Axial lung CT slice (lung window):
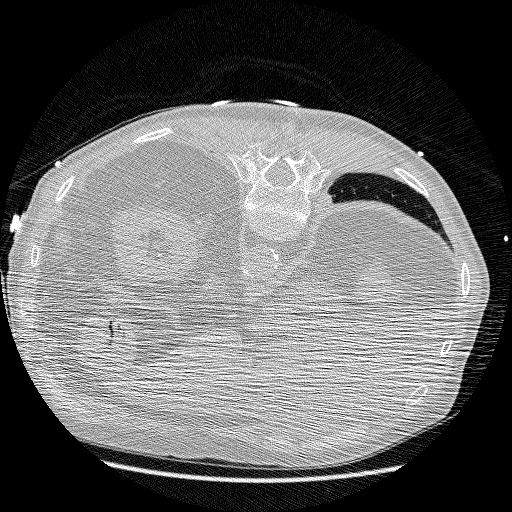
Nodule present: no